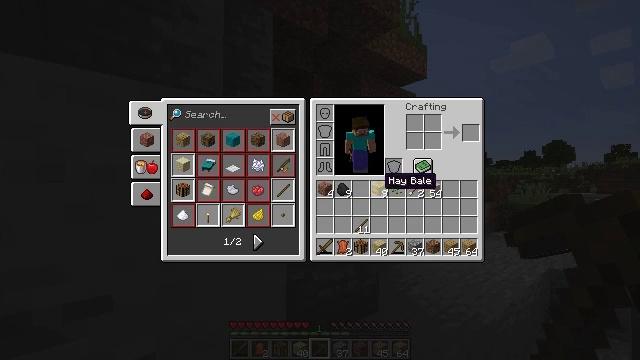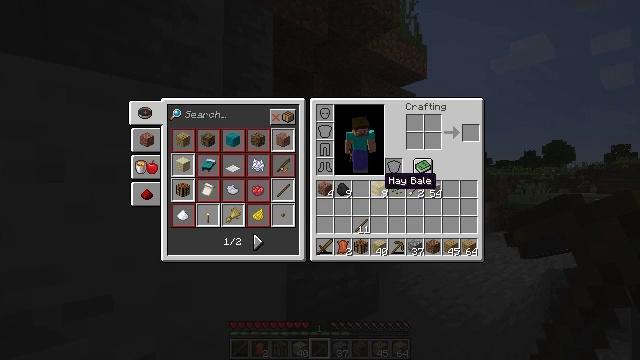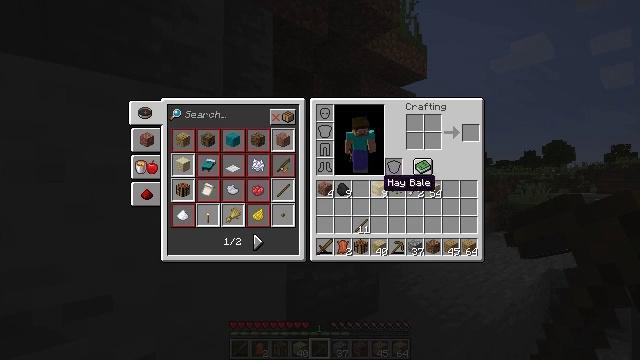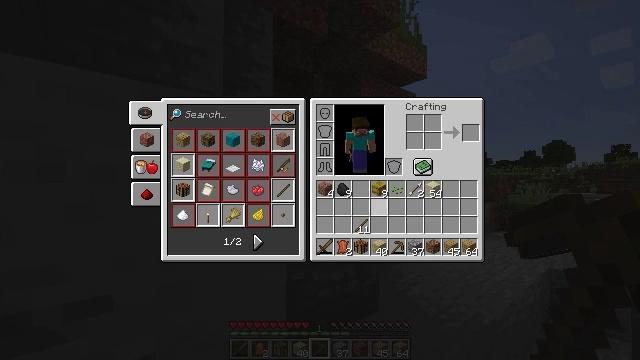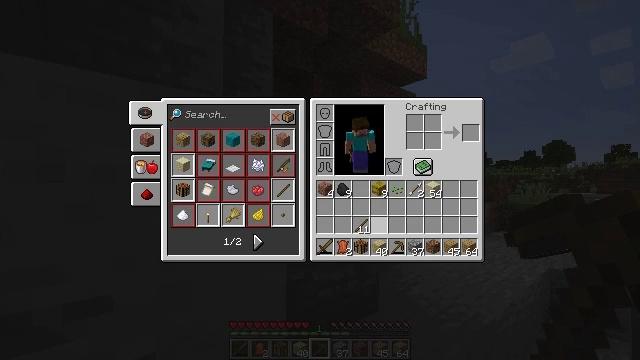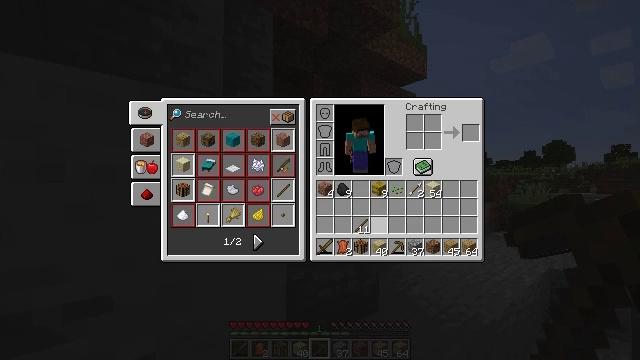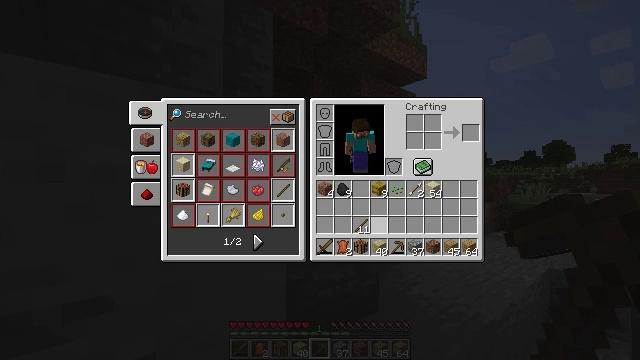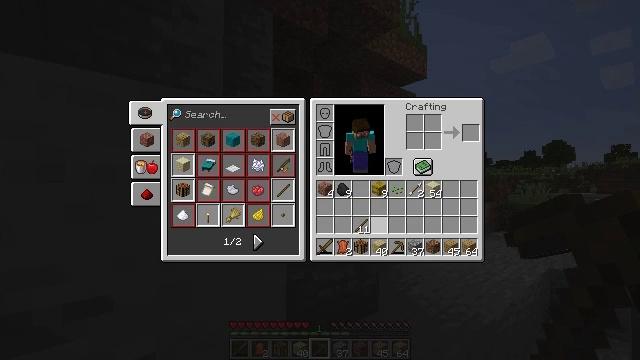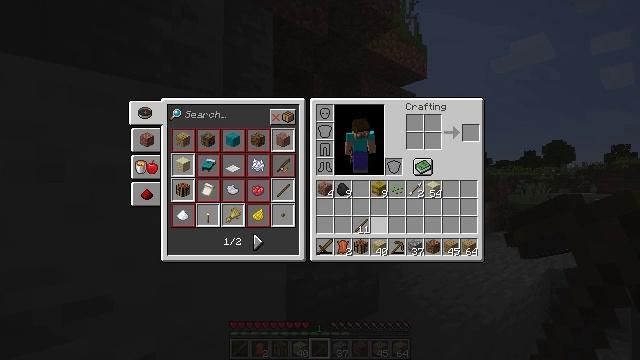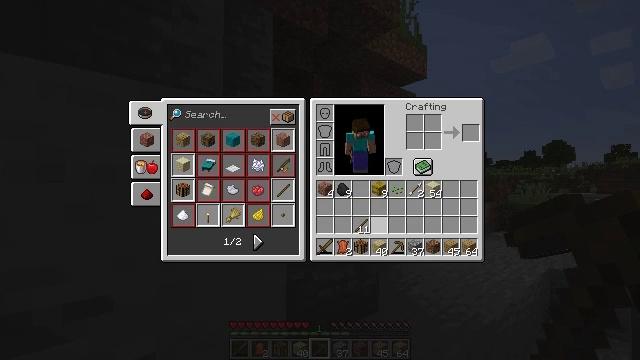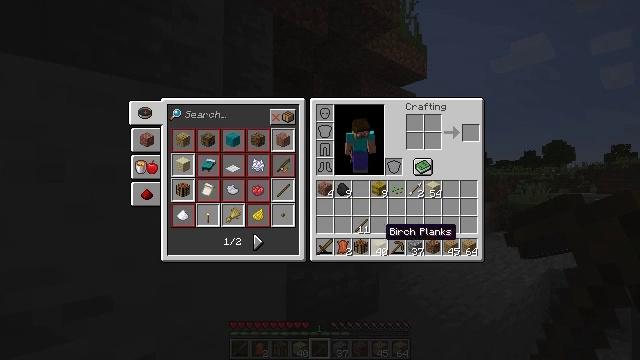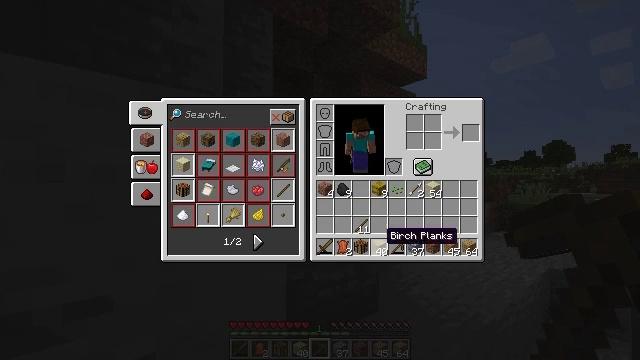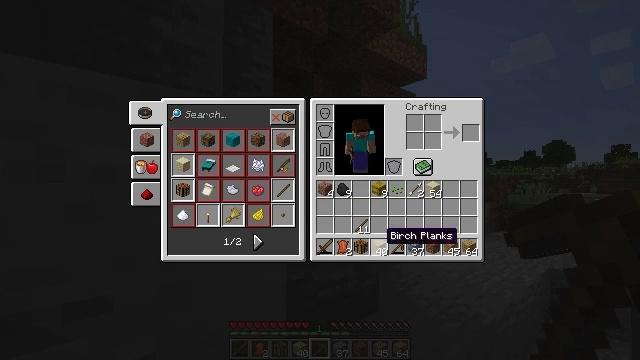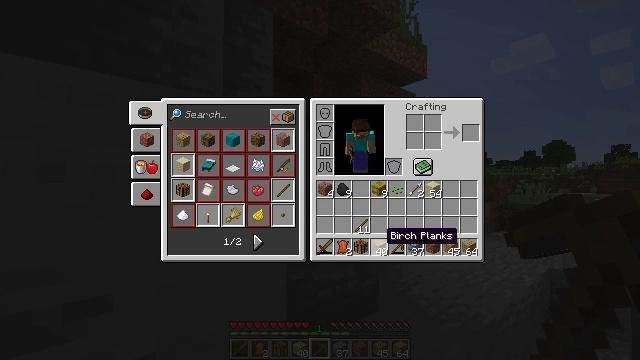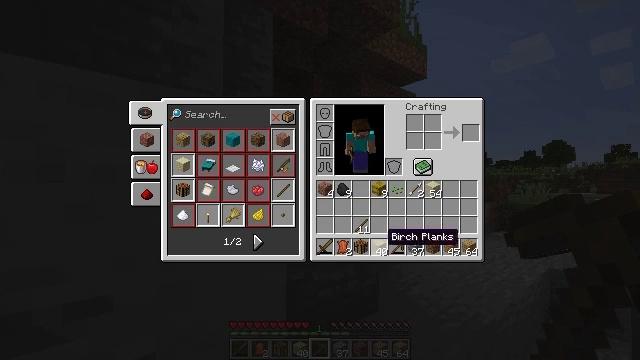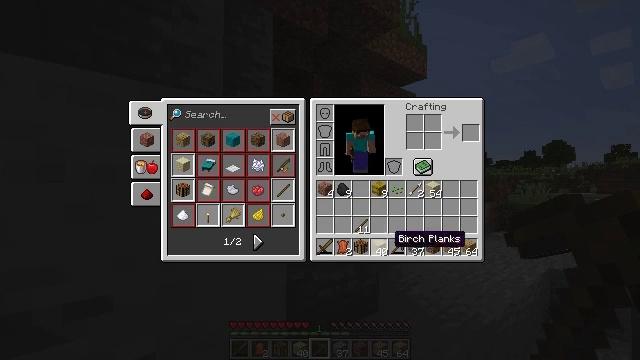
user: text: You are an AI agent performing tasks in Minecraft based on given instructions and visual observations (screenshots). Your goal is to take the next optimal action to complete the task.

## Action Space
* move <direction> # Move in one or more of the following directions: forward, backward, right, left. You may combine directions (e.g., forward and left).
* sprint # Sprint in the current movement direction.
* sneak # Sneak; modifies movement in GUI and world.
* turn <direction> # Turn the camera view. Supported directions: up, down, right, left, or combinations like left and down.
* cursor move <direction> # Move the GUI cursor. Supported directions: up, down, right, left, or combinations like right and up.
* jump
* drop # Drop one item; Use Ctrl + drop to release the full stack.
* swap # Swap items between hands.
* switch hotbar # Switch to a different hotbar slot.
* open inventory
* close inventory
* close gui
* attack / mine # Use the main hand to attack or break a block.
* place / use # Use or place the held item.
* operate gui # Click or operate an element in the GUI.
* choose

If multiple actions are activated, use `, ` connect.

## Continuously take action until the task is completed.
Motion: motion action
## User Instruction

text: Remove a wooden sword from the inventory.
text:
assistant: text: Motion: no_op
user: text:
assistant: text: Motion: no_op
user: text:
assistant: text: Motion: cursor move down
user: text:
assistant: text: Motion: cursor move down
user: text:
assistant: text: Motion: cursor move down
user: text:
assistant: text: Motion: no_op
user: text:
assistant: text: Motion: no_op
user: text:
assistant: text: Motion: no_op
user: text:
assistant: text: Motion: no_op
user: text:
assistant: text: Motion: no_op
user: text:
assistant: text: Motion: no_op
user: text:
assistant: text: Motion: no_op
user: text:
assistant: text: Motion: no_op
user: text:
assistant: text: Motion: no_op
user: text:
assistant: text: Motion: cursor move right
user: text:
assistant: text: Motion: cursor move right
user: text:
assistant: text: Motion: cursor move right
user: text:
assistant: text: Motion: no_op
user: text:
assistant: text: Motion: no_op
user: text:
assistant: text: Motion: no_op
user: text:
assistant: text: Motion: no_op
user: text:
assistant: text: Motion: no_op
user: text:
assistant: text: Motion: no_op
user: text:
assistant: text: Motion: no_op
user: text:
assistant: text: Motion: no_op
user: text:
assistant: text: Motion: no_op
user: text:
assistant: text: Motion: no_op
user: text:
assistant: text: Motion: no_op
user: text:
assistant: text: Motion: no_op
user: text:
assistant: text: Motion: no_op